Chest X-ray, AP view. Patient: 48 years old, sex M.
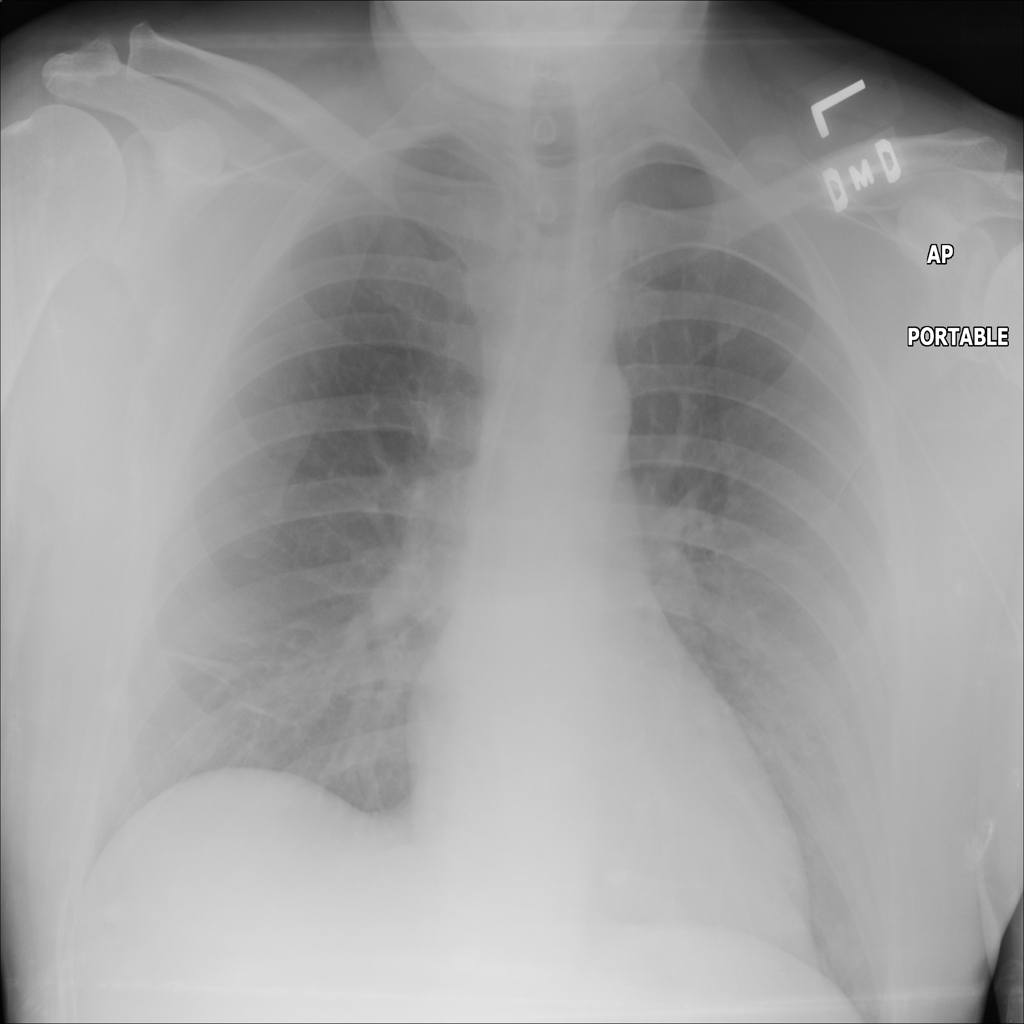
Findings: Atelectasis